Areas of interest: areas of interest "Peking University Red Building"
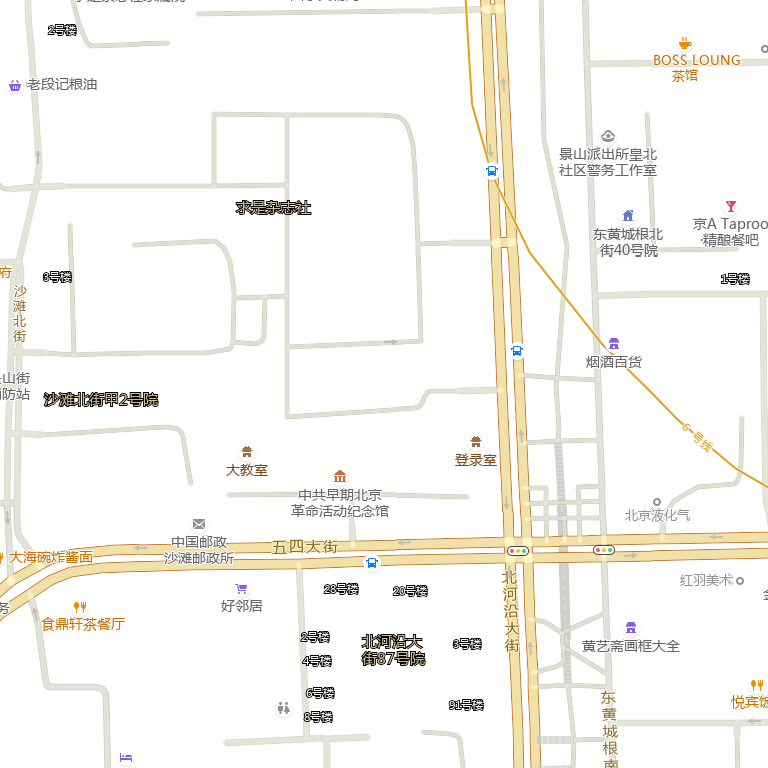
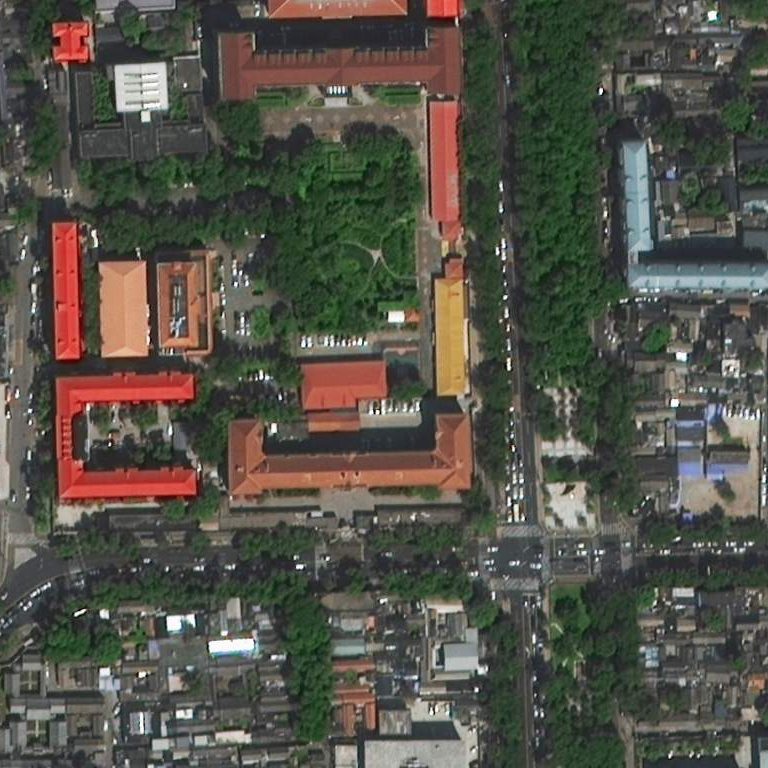